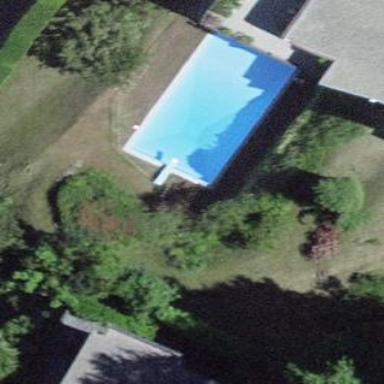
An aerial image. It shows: Swimming pool located in leisure land.